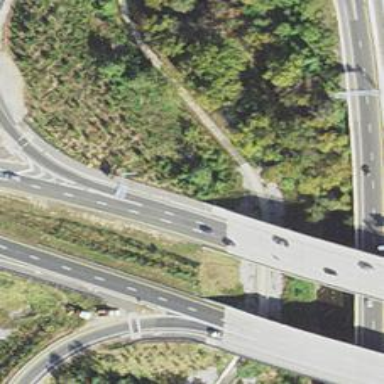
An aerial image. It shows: Motorway junction.